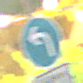
Verkehrszeichen: VorgeschriebeneFahrtrichtungLinks
Zusatzzeichen unten: BesondereFahrzeugeUndTransportgueter13
Umgebung: Outdoor, Urban
Tageszeit: Night
Wetter: PartlyCloudy
Licht: Artificial
Jahreszeit: NotSpecified
Kontrast: HighContrast